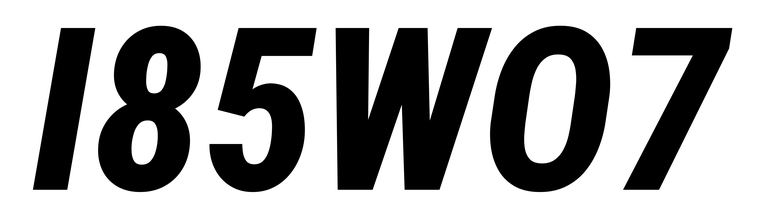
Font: Roboto-Italic_Condensed_ExtraBold_Italic